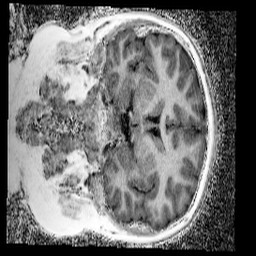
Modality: UNIT1_denoised
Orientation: coronal
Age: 9
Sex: male
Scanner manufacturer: siemens
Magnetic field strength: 3 T
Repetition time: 4 s
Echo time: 0.00299 s